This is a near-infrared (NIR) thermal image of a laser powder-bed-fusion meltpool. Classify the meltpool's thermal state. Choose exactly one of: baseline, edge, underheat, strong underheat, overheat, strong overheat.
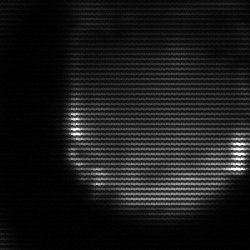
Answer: edge